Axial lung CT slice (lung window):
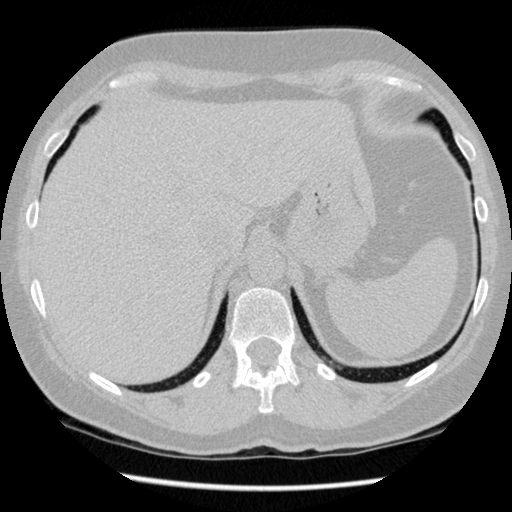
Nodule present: no